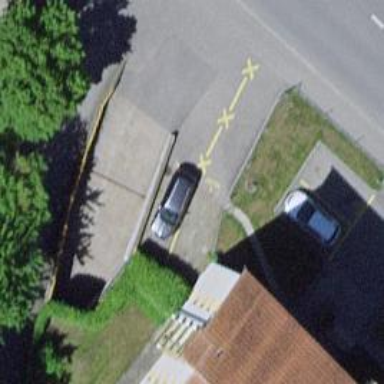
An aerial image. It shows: Parking entrance.